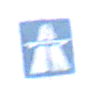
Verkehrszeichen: Autobahn
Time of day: MorningAfternoon
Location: Outdoor (Nature)
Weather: PartlyCloudy
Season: NotSpecified
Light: Natural